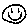
Label: smiley face